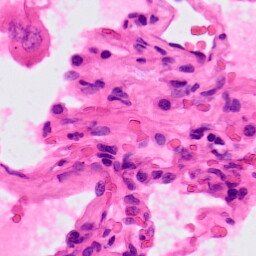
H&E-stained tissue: Lung